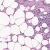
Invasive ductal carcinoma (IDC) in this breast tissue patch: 1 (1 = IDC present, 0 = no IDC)